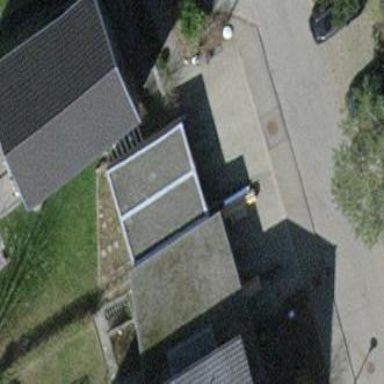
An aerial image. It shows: View of roof of building.